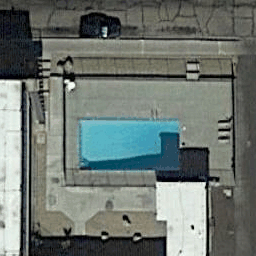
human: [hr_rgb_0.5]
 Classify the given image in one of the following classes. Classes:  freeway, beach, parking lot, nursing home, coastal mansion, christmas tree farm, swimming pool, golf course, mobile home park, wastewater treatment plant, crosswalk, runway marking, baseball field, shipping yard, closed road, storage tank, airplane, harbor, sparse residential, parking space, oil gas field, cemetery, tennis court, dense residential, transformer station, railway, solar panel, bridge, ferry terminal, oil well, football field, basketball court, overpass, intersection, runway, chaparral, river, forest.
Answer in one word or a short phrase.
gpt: swimming pool